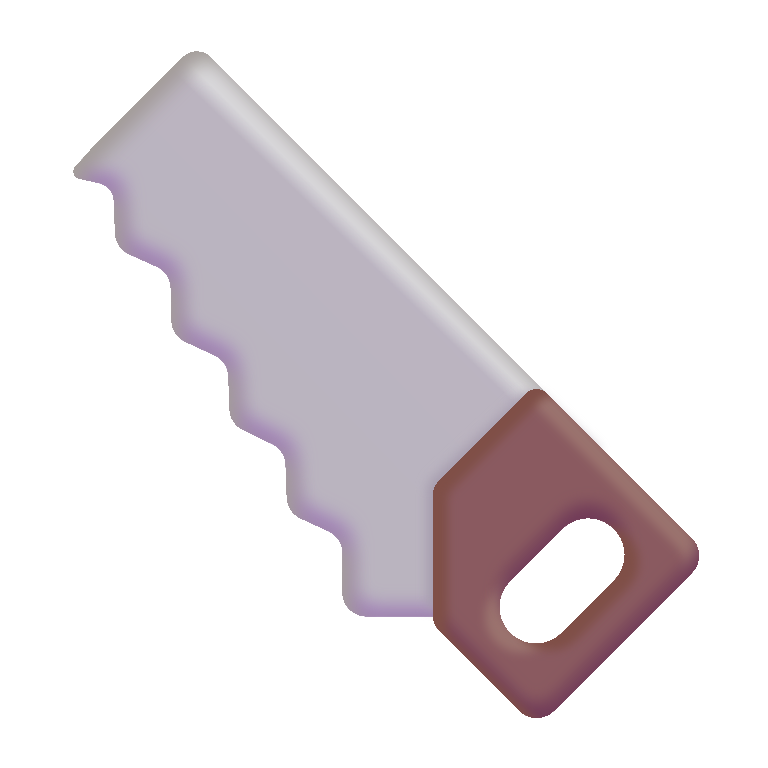
carpentry saw color